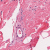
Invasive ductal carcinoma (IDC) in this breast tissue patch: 0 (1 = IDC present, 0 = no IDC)